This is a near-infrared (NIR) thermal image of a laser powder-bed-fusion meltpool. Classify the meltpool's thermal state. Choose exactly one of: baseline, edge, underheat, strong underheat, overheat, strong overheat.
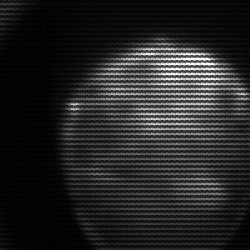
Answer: edge